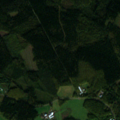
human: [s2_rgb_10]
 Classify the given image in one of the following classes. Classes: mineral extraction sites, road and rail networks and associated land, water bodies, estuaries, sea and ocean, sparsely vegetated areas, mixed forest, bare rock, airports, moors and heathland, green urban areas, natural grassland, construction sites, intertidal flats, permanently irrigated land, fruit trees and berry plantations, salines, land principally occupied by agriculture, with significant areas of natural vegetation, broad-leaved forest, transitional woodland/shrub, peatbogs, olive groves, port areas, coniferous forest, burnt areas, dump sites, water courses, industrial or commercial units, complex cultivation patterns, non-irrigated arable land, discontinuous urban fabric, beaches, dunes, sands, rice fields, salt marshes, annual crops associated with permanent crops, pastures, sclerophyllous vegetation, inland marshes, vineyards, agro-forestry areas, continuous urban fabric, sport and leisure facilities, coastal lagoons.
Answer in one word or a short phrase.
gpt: non-irrigated arable land, broad-leaved forest, coniferous forest, mixed forest